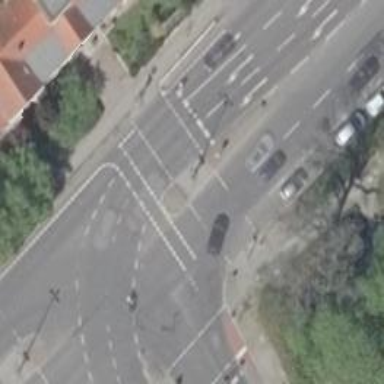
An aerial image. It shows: Footway that serves as traffic island.